如图, \(AB \parallel CD \parallel EF\), \(AE:CE = 3:2\), \(BF = 6\), 那么 \(BD\) 的长等于 \underline{\quad\quad\quad\quad}.

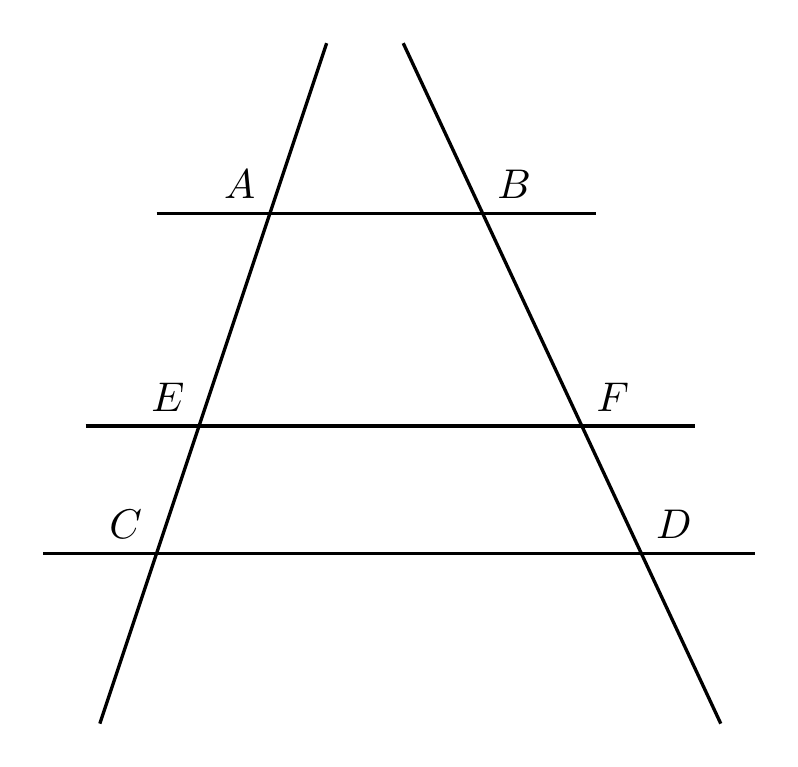
【解答】
【答案】10

【知识点】由平行截线求相关线段的长或比值

【分析】此题考查了平行线分线段成比例定理。根据平行线分线段成比例定理得到 \(\dfrac{AE}{EC} = \dfrac{BF}{DF} = \dfrac{3}{2}\)，求出 \(DF = \dfrac{2}{3}BF = 4\)，即可求出 \(BD\) 的长。

【详解】解：\(\because AB \parallel CD \parallel EF\)，\(AE:CE = 3:2\)，

\(\therefore \dfrac{AE}{EC} = \dfrac{BF}{DF} = \dfrac{3}{2}\)，

\(\because BF = 6\)，

\(\therefore DF = \dfrac{2}{3}BF = 4\)，

\(\therefore BD = BF + DF = 10\)，

故答案为：10。